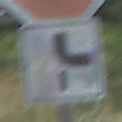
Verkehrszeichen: VerlaufVorfahrtsstrasse10
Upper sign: Stop
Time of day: Midday
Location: Outdoor (Nature)
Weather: PartlyCloudy
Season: NotSpecified
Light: Natural